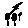
Label: flower